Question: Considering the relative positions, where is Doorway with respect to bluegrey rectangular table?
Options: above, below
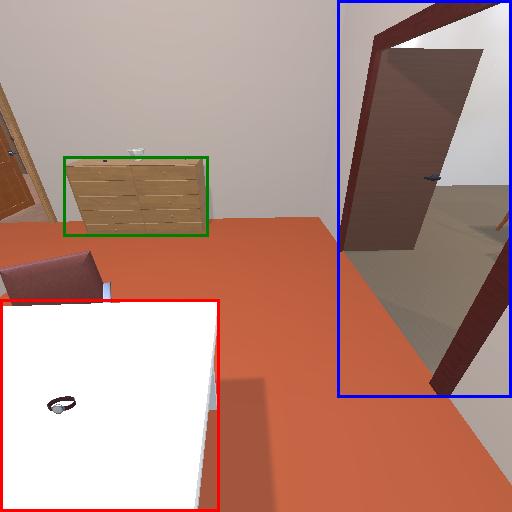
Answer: above